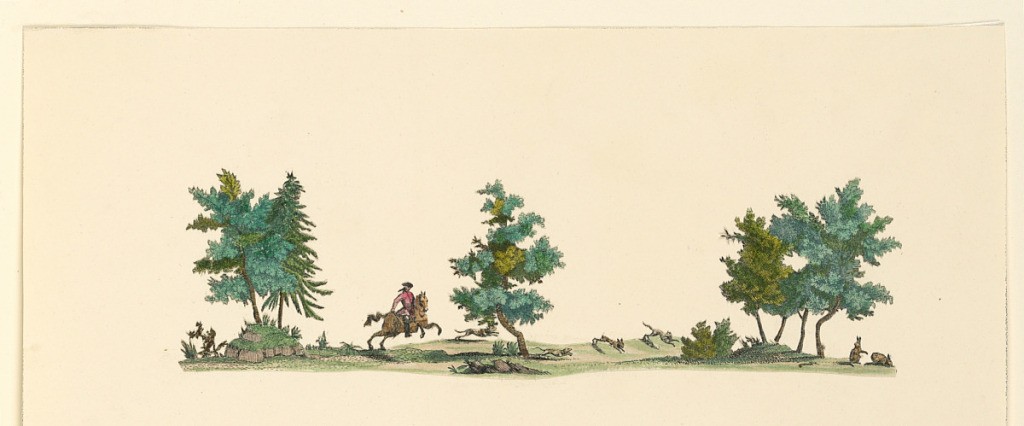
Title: Print
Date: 18th century
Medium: Black ink and watercolors on paper
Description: Horizontal strip. Hunter and hounds pursuing rabbits, the action directed toward the right, with the figures located between three groups of trees. Two tones of green, brown, and red.